Question: I creating a JApplet in java using Netbeans, the problem is the text on JApplet is being cut off, and I've tried to used some different layouts and resizing, but it still turns out the same.
Here's the section of my code I used to setup the Applet:
'''
JPanel jPanel1 = new JPanel();
jPanel1.setLayout(new FlowLayout());
jPanel1.add(new JLabel("First Name"));
jPanel1.add(jtfFname);
jPanel1.add(new JLabel("Last Name"));
jPanel1.add(jtfLname);
jPanel1.add(new JLabel("Phone No."));
jPanel1.add(jtfphoneNo);
jPanel1.add(new JLabel("Age 00/00/00"));
jPanel1.add(jtfage);
jPanel1.add(new JLabel("Email"));
jPanel1.add(jtfemail);
jPanel1.add(new JLabel("Address"));
jPanel1.add(jtfaddress);
jPanel1.add(jbtAdd);
add(jPanel1, BorderLayout.NORTH);
'''
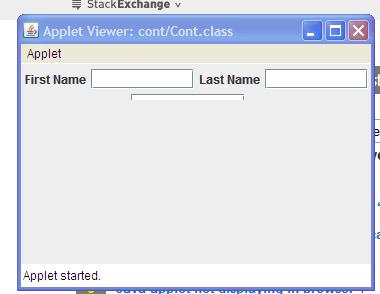
Answer: A FlowLayout is not a good layout to use for this. It attempts to display components on a single line and will potentially wrap when the width is too small. You can't control this wrapping as the user resizes the frame. Try adding your panel to the CENTER of the Borderlayout and you will see what I mean.
You need to use a more sophisticated layout manager, or nest multiple panels with different layout managers. Check out the Swing tutorial on <URL> for more information and examples.
For something quick and dirty you can use a 'GridLayout', but this will make all components the same size. A 'GridBagLayout' is more complicated but you can control the size of individual components better.